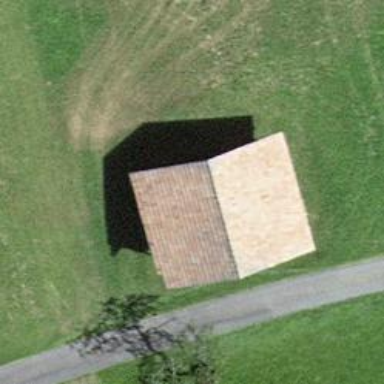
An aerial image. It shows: Rural barn.